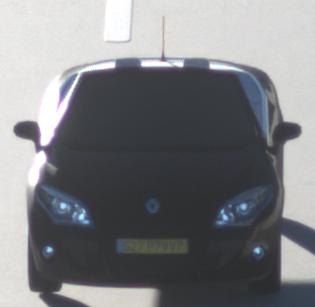
Make: Renault
Model: Mégane Coupé-Cabriolet 1.6 16V 110
Detailed model: Mégane (III) Coupé-Cabriolet
Model produced from: 2010/06
Model produced until: 2013/03
Doors: 2
Color: black
Road condition: dry road
Daytime: sunrise or sunset
Contrast: high contrast